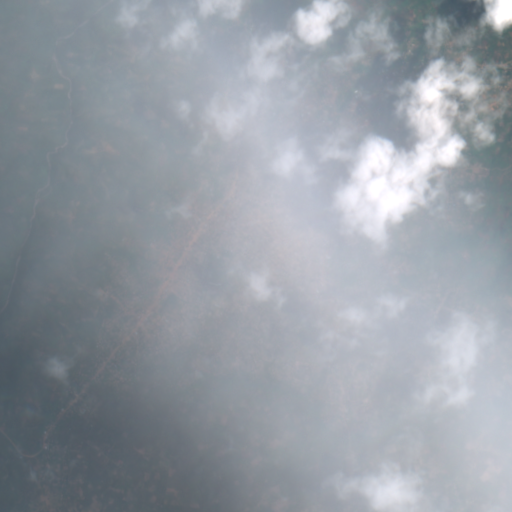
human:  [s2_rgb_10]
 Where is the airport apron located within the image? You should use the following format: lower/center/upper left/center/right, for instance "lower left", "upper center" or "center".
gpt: The airport apron is located in the center right of the image.
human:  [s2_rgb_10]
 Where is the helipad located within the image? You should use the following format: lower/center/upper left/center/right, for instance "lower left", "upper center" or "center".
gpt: The helipad is located in the center of the image.
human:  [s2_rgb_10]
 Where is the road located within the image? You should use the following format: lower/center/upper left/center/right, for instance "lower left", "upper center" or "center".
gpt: There is no road in the image.